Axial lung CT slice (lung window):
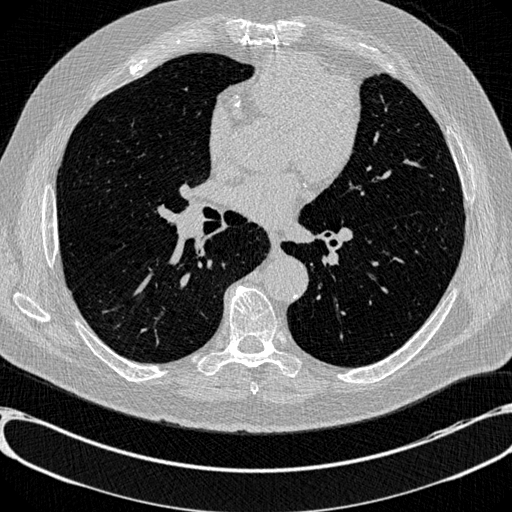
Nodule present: no